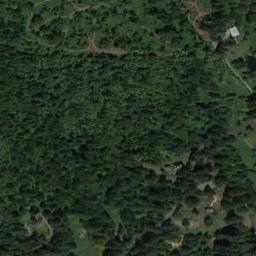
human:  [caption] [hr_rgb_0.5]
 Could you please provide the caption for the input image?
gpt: The forest is on the grass .

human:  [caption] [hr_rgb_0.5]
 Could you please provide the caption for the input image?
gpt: A large dense mixed dark green and light green forest and there are several curved roads in the forest beside a building .

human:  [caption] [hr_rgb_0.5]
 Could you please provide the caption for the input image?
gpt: This is a dense forest .

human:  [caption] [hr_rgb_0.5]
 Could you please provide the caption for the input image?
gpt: The forest has a lot of randomly arranged green trees and some roads go through the forest .

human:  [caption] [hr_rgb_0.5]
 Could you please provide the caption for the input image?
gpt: A dense forest with many green trees .